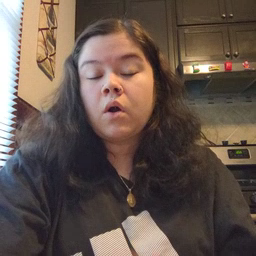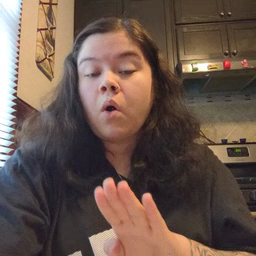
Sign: ride